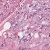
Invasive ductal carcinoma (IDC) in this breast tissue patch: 1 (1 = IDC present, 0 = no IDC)